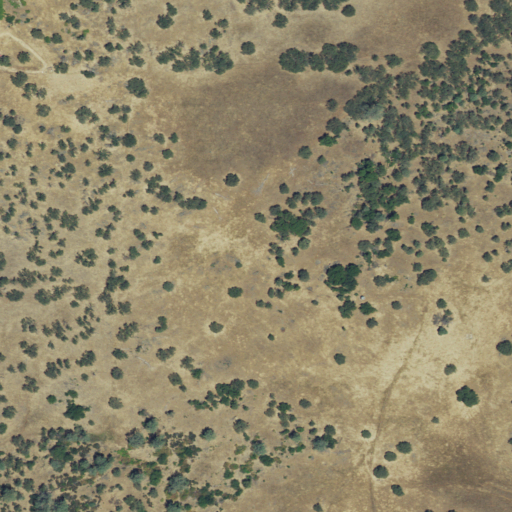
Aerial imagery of ridge(s) in California named Gopher Ridge containing grassland, shrub, and mixed forest